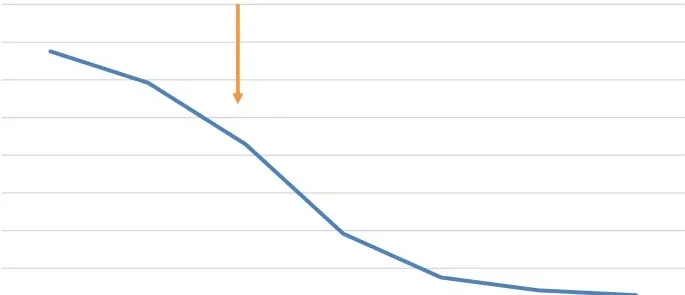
C; Decline in CK following initiation of steroid therapy (orange arrow). C1D1, cycle 1 day 1; C2D15, cycle 2 day 15; HD, hospital day.
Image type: chart (chart)